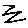
Label: zigzag